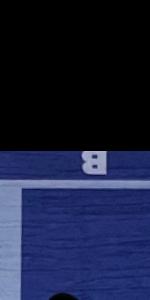
Label: Empty